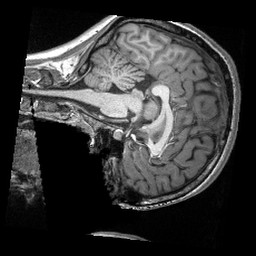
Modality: T1w
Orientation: sagittal
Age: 20
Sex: female